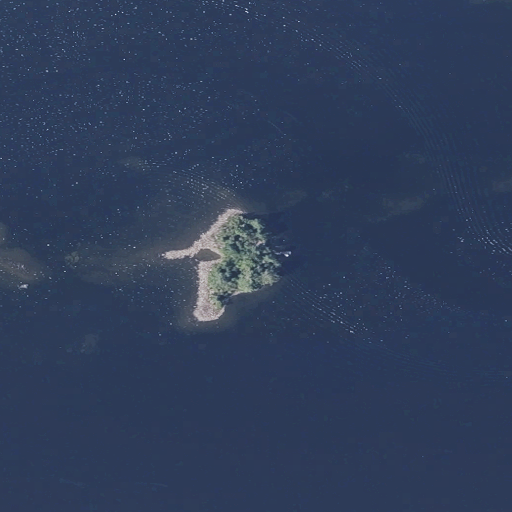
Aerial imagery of island in Maine named Pine Island containing open water and evergreen forest